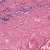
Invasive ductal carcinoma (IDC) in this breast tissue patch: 0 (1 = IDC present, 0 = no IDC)